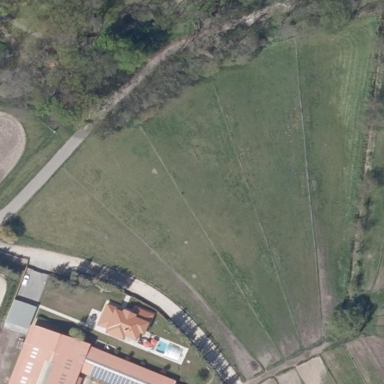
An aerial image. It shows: Fence.